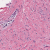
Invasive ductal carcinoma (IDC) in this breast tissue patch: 0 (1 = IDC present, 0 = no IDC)